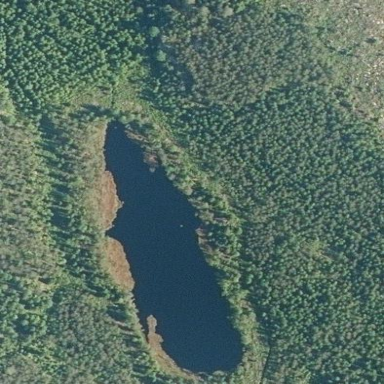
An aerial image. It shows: Pond surrounded by natural water.